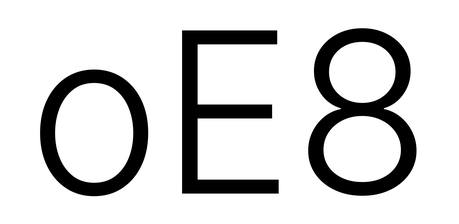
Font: Inter_Light